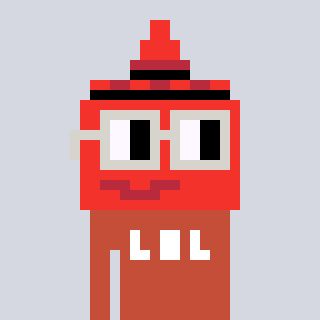
a pixel art character with square light gray glasses, a ketchup-shaped head and a rust-colored body on a cool background